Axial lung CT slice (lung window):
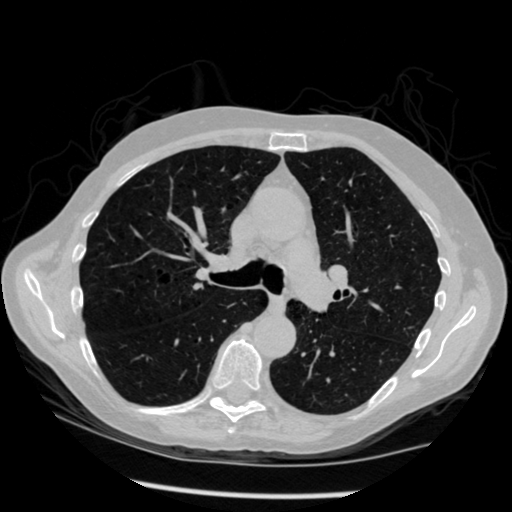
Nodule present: no